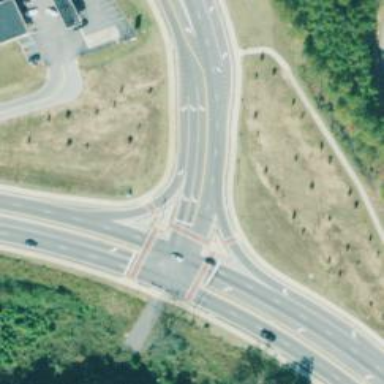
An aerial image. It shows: Secondary link road.